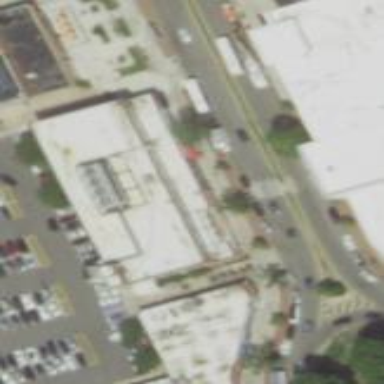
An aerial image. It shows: Retail building.